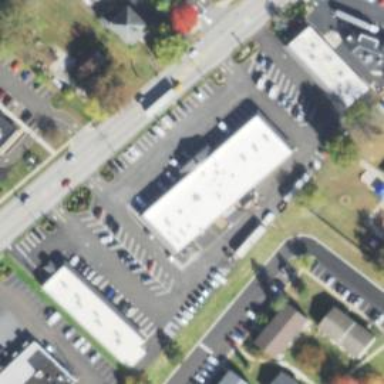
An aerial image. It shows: Retail area.